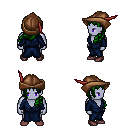
a pixel art fantasy rpg character, male body template, dark elf, purple skin, blue robe, gold greaves, green left-swept hairstyle, leather cap, maroon shoes, four views (front, back, left, right), 2x2 character sprite sheet, small pixel art, hard edges, no anti-aliasing